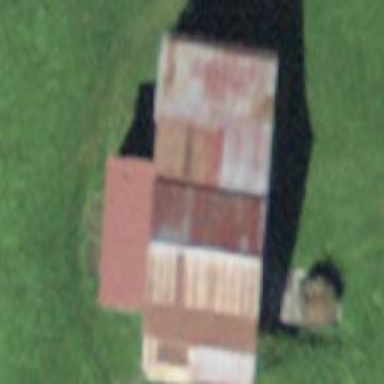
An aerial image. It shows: Rural barn.